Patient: sex F, age 68
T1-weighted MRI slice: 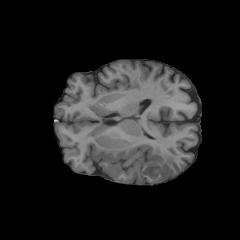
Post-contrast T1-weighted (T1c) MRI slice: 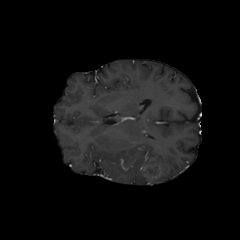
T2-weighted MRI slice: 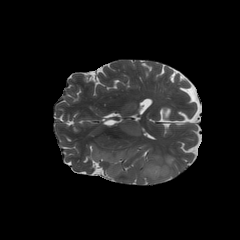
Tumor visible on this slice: yes
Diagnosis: Glioblastoma, IDH-wildtype
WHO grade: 4